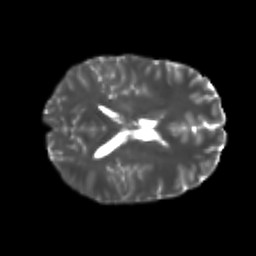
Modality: T2w
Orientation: axial
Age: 20
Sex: male
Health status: healthy
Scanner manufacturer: philips
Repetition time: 7.391 s
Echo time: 0.08599 s